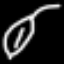
Label: leaf